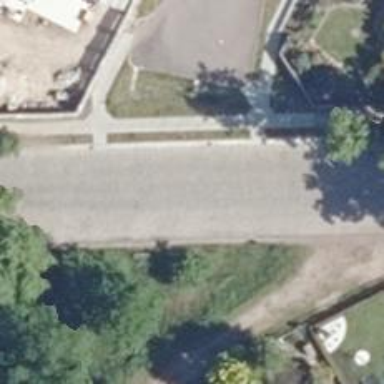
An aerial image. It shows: Residential road with sidewalk on the left.